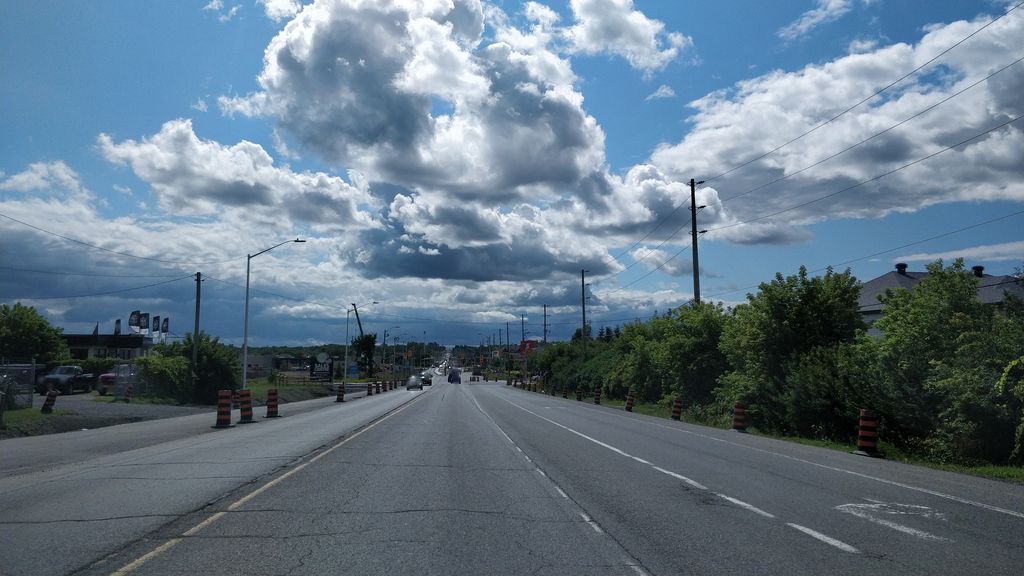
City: ottawa-gatineau